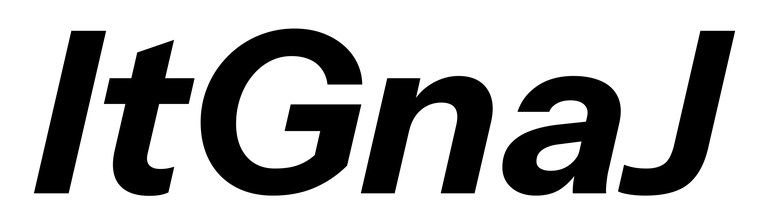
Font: InstrumentSans-Italic_Bold_Italic